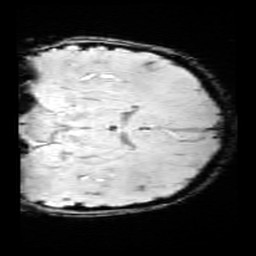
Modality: SWI
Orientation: coronal
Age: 11
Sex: male
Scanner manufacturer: siemens
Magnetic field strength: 3 T
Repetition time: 0.027 s
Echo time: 0.02 s